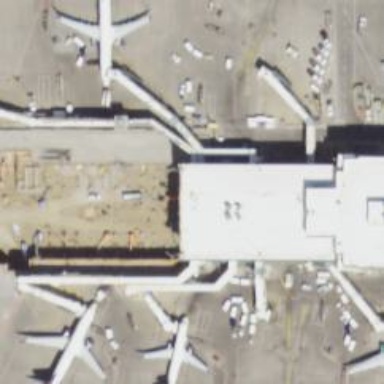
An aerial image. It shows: Airport gate.